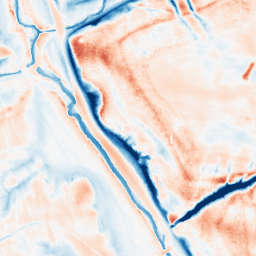
Category: trend_removal
Decomposition family: local_polynomial
Decomposition parameters: window_size: 31
degree: 2
Upsampling method: sinc_hamming
Upsampling parameters: scale: 4
kernel_size: 16
Upsampling scale: 4